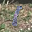
Label: 1